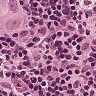
Metastatic tissue present: yes